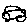
Label: car